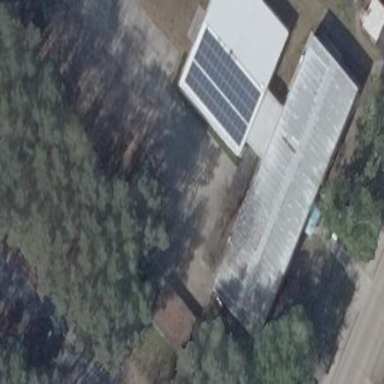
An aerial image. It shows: Commercial building with flat roof made of tar paper.